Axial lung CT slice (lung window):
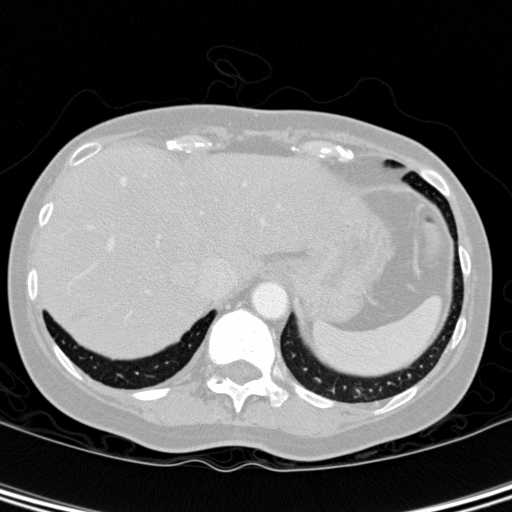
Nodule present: no